Interaction volume radius: 5 \u00c5
Interaction volume height: 30 \u00c5
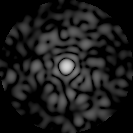
Disorder parameter: 0.8319